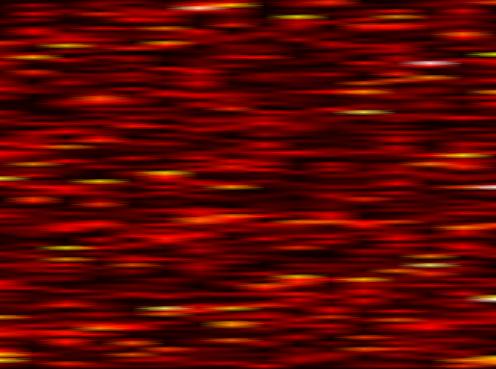
Label: OFDM